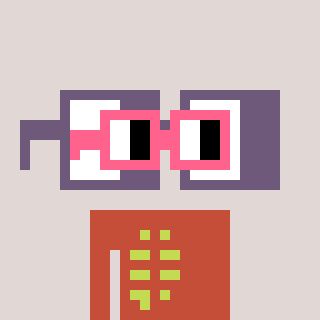
a pixel art character with square pink glasses, a glasses-shaped head and a rust-colored body on a warm background